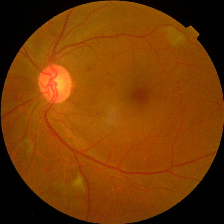
Diabetic retinopathy grade: No DR